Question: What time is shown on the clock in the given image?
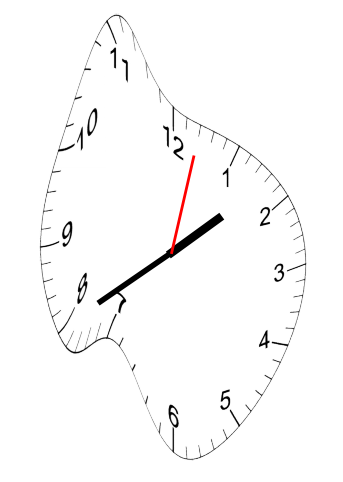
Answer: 01:40:02